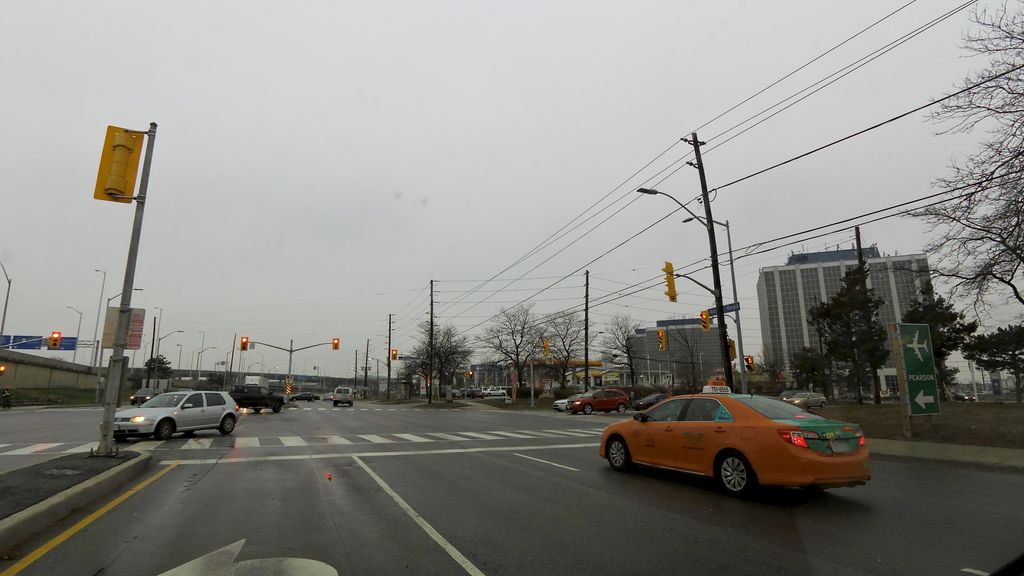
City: toronto